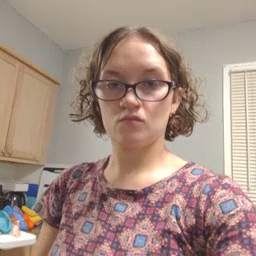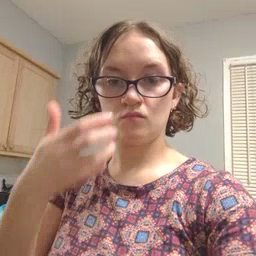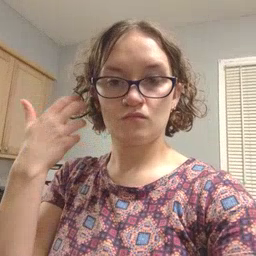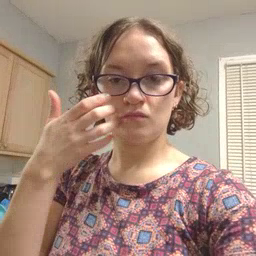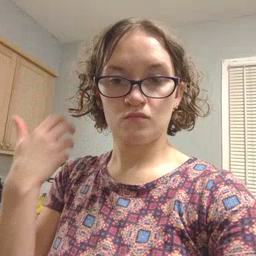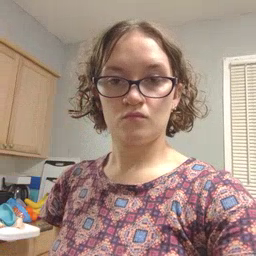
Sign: tiger